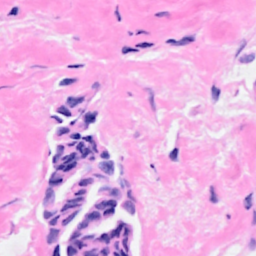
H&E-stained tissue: Breast